Question: I'm having trouble with a form in IE8. The input fields show the clear button like in the image below:

The solution I found in the web is to introduce this in my css:
'''
.someinput::-ms-clear {
display: none;
}
'''
But unfortunately this doesn't work in IE8.
I would like to make this button disappear because IE8 doesn't handle well the 'change' event either to check when the field is cleared. (In IE8 the 'click' event can be used, but when the handler is called the value is still not cleared)
Does anybody know how to solve this issue in IE8? Thanks!
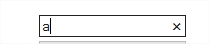
Answer: This issue only happens when using the emulator in latest version of Internet Explorer.
In IE8 there are no clear buttons in form inputs.